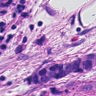
Metastatic tissue present: yes